Question: The data on the webpage is displayed dynamically and it seems that checking for every change in the html and extracting the data is a very daunting task and also needs me to use very unreliable XPaths. So I would want to be able to extract the data from the 'XHR' packets.
I hope to be able to extract information from 'XHR' packets as well as generate 'XHR' packets to be sent to the server.
The extracting information part is more important for me because the sending of information can be handled easily by automatically triggering html elements using casperjs.
I'm attaching a screenshot of what I mean.
The text in the response tab is the data I need to process afterwards. (This XHR response has been received from the server.)
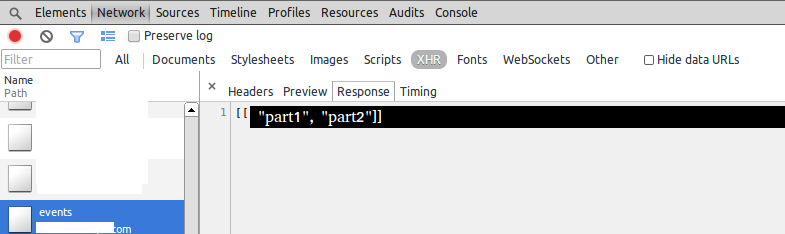
Answer: This is not easily possible, because the <URL> event handler only provides meta data like 'url', 'headers' or 'status', but not the actual data. The underlying phantomjs event handler acts the same way.
---
# Stateless AJAX Request
If the ajax call , you may repeat the request
'''
casper.on("resource.received", function(resource){
// somehow identify this request, here: if it contains ".json"
// it also also only does something when the stage is "end" otherwise this would be executed two times
if (resource.url.indexOf(".json") != -1 && resource.stage == "end") {
var data = casper.evaluate(function(url){
// synchronous GET request
return __utils__.sendAJAX(url, "GET");
}, resource.url);
// do something with data, you might need to JSON.parse(data)
}
});
casper.start(url); // your script
'''
You may want to add the event listener to <URL>. That way you don't need to way for the call to complete.
You can also do this right inside of the control flow like this (source: <URL>:
'''
casper.start(url);
var res, resData;
casper.waitForResource(function check(resource){
res = resource;
return resource.url.indexOf(".json") != -1;
}, function then(){
resData = casper.evaluate(function(url){
// synchronous GET request
return __utils__.sendAJAX(url, "GET");
}, res.url);
// do something with the data here or in a later step
});
casper.run();
'''
---
# Stateful AJAX Request
If it , you would need to replace the implementation of XMLHttpRequest. You will need to inject your own implementation of the 'onreadystatechange' handler, collect the information in the page 'window' object and later collect it in another 'evaluate' call.
You may want to look at the <URL>:
'''
function replaceXHR(){
(function(window, debug){
function args(a){
var s = "";
for(var i = 0; i < a.length; i++) {
s += "
[" + i + "] => " + a[i];
}
return s;
}
var _XMLHttpRequest = window.XMLHttpRequest;
window.XMLHttpRequest = function() {
this.xhr = new _XMLHttpRequest();
}
// proxy ALL methods/properties
var methods = [
"open",
"abort",
"setRequestHeader",
"send",
"addEventListener",
"removeEventListener",
"getResponseHeader",
"getAllResponseHeaders",
"dispatchEvent",
"overrideMimeType"
];
methods.forEach(function(method){
window.XMLHttpRequest.prototype[method] = function() {
if (debug) console.log("ARGUMENTS", method, args(arguments));
if (method == "open") {
this._url = arguments[1];
}
return this.xhr[method].apply(this.xhr, arguments);
}
});
// proxy change event handler
Object.defineProperty(window.XMLHttpRequest.prototype, "onreadystatechange", {
get: function(){
// this will probably never called
return this.xhr.onreadystatechange;
},
set: function(onreadystatechange){
var that = this.xhr;
var realThis = this;
that.onreadystatechange = function(){
// request is fully loaded
if (that.readyState == 4) {
if (debug) console.log("RESPONSE RECEIVED:", typeof that.responseText == "string" ? that.responseText.length : "none");
// there is a response and filter execution based on url
if (that.responseText && realThis._url.indexOf("whatever") != -1) {
window.myAwesomeResponse = that.responseText;
}
}
onreadystatechange.call(that);
};
}
});
var otherscalars = [
"onabort",
"onerror",
"onload",
"onloadstart",
"onloadend",
"onprogress",
"readyState",
"responseText",
"responseType",
"responseXML",
"status",
"statusText",
"upload",
"withCredentials",
"DONE",
"UNSENT",
"HEADERS_RECEIVED",
"LOADING",
"OPENED"
];
otherscalars.forEach(function(scalar){
Object.defineProperty(window.XMLHttpRequest.prototype, scalar, {
get: function(){
return this.xhr[scalar];
},
set: function(obj){
this.xhr[scalar] = obj;
}
});
});
})(window, false);
}
'''
If you want to capture the AJAX calls from the very beginning, you need to add this to one of the first event handlers
'''
casper.on("page.initialized", function(resource){
this.evaluate(replaceXHR);
});
'''
or 'evaluate(replaceXHR)' when you need it.
The control flow would look like this:
'''
function replaceXHR(){ /* from above*/ }
casper.start(yourUrl, function(){
this.evaluate(replaceXHR);
});
function getAwesomeResponse(){
return this.evaluate(function(){
return window.myAwesomeResponse;
});
}
// stops waiting if window.myAwesomeResponse is something that evaluates to true
casper.waitFor(getAwesomeResponse, function then(){
var data = JSON.parse(getAwesomeResponse());
// Do something with data
});
casper.run();
'''
As described above, I create a proxy for XMLHttpRequest so that every time it is used on the page, I can do something with it. The page that you scrape uses the 'xhr.onreadystatechange' callback to receive data. The proxying is done by defining a specific setter function which writes the received data to 'window.myAwesomeResponse' in the page context. The only thing you need to do is retrieving this text.
---
# JSONP Request
Writing a proxy for JSONP is even easier, if you know the prefix (the function to call with the loaded JSON e.g. 'insert({"data":["Some", "JSON", "here"],"id":"asdasda")'). You can overwrite 'insert' in the page context
1. after the page is loaded casper.start(url).then(function(){
this.evaluate(function(){
var oldInsert = insert;
insert = function(json){
window.myAwesomeResponse = json;
oldInsert.apply(window, arguments);
};
});
}).waitFor(getAwesomeResponse, function then(){
var data = JSON.parse(getAwesomeResponse());
// Do something with data
}).run();
2. or before the request is received (if the function is registered just before the request is invoked) casper.on("resource.requested", function(resource){
// filter on the correct call
if (resource.url.indexOf(".jsonp") != -1) {
this.evaluate(function(){
var oldInsert = insert;
insert = function(json){
window.myAwesomeResponse = json;
oldInsert.apply(window, arguments);
};
});
}
}).run();
casper.start(url).waitFor(getAwesomeResponse, function then(){
var data = JSON.parse(getAwesomeResponse());
// Do something with data
}).run();